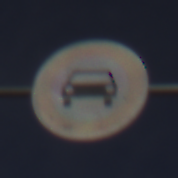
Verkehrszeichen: VerbotKraftwagen
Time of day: MorningAfternoon
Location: Outdoor (RoadRail)
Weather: PartlyCloudy
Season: NotSpecified
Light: Natural